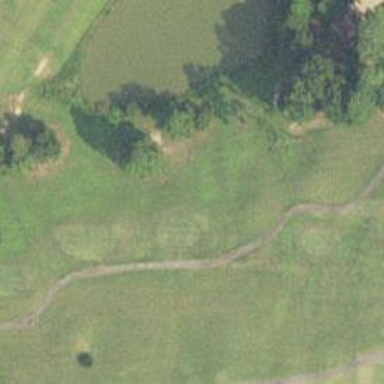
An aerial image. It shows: Path designated for golf carts.